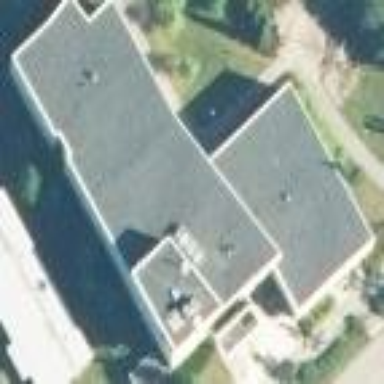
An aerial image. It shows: School building.